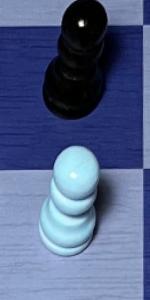
Label: Pawn_White